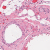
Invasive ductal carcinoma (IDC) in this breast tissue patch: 0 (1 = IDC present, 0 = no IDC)